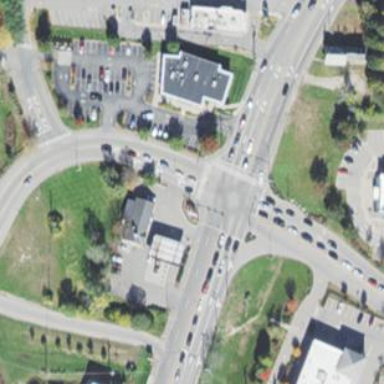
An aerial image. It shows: Tertiary road with asphalt surface leading to roundabout.